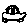
Label: car